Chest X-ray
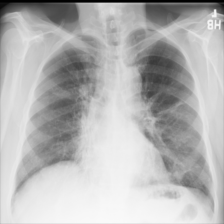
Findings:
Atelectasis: negative
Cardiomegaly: negative
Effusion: negative
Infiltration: positive
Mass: negative
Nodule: positive
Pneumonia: negative
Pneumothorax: negative
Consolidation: negative
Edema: negative
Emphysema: negative
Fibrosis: positive
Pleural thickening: negative
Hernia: negative